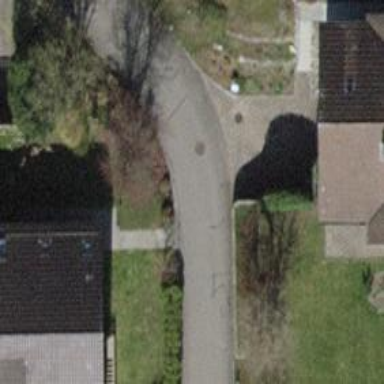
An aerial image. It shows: Asphalt road designated as living street.